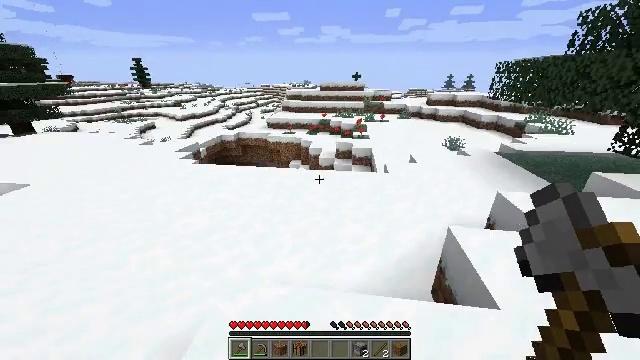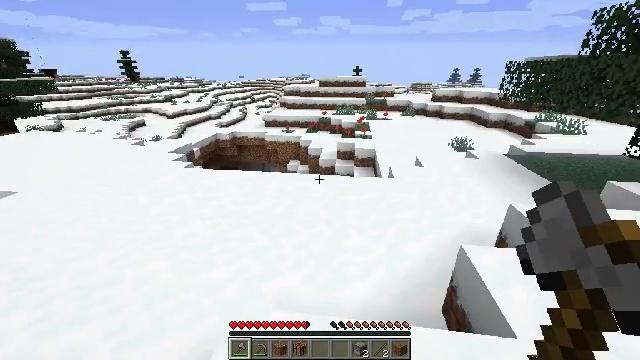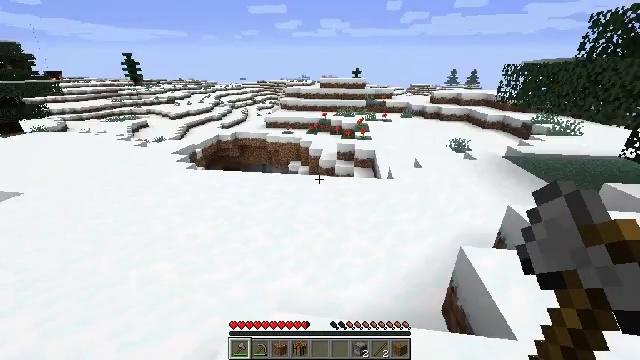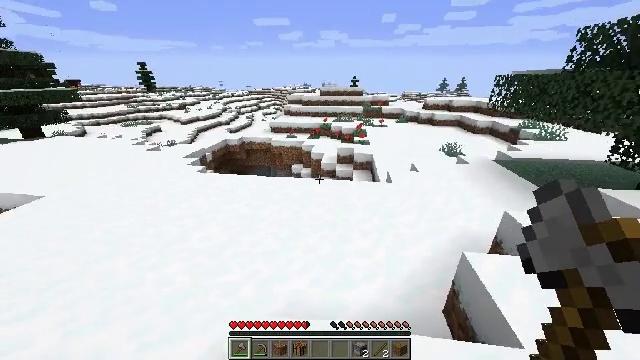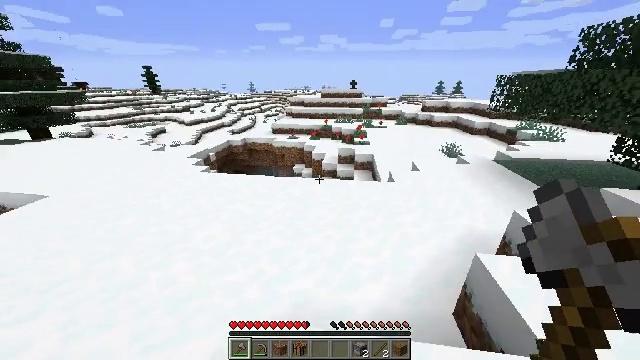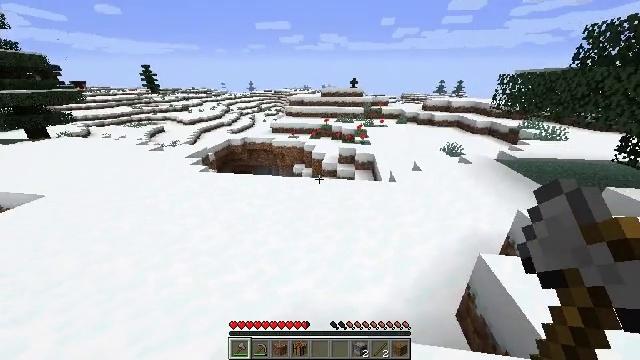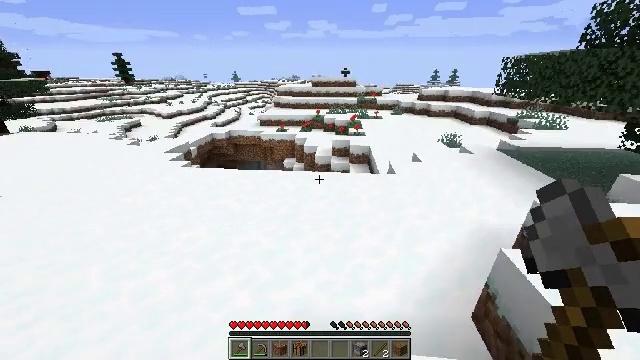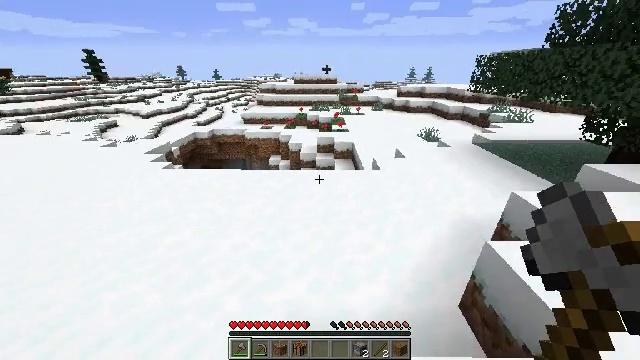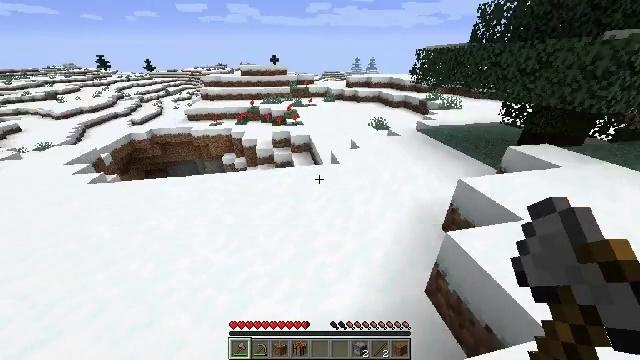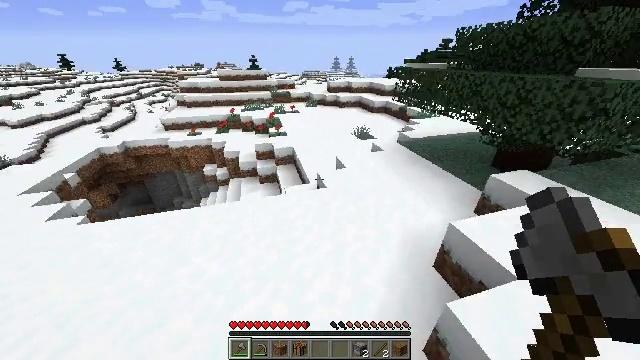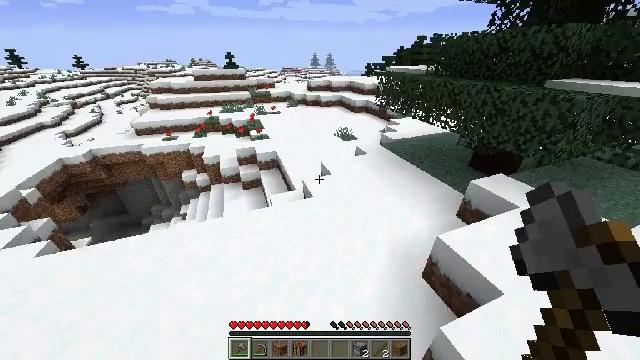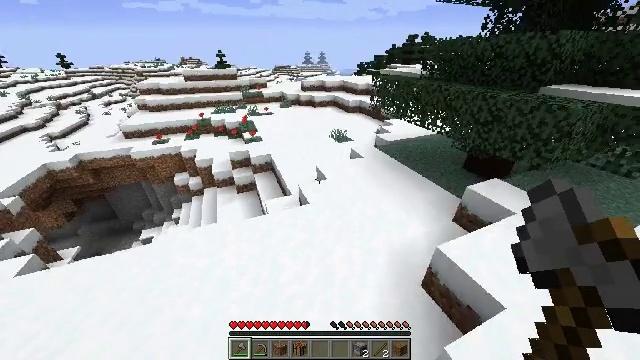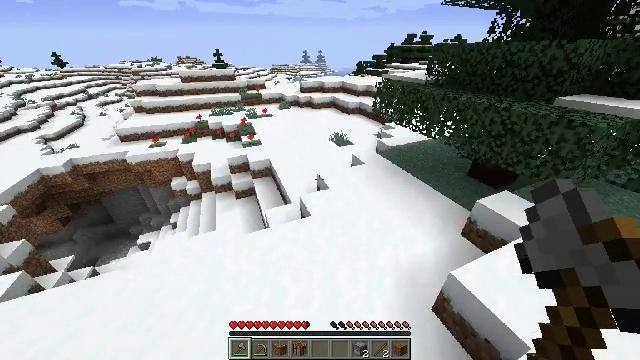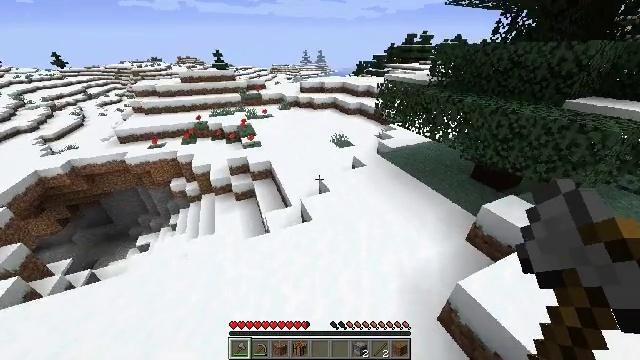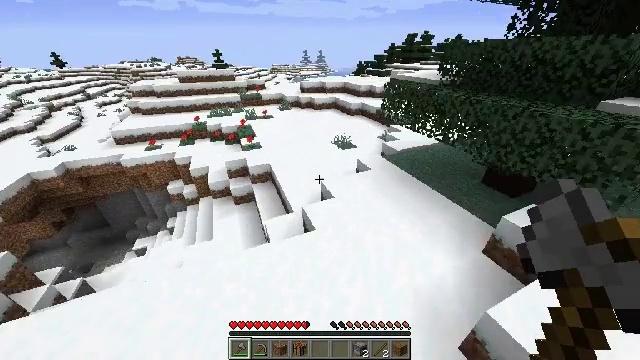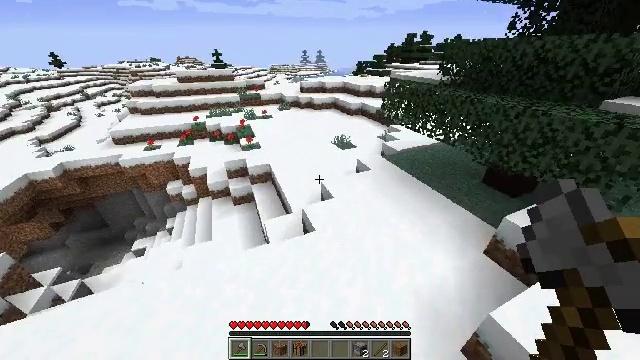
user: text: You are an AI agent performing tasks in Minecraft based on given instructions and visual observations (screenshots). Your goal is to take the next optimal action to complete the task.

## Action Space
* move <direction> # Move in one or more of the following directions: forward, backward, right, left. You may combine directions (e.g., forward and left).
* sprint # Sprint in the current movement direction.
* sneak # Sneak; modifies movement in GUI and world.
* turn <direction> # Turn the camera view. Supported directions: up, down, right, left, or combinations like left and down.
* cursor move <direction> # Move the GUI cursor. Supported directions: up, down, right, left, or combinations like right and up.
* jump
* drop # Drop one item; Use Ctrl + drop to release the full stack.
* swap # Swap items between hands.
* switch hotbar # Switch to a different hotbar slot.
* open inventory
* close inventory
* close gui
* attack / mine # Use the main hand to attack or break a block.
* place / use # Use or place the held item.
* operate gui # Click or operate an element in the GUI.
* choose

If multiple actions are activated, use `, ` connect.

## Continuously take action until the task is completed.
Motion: motion action
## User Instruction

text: Break the bookshelf for books.
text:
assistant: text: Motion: move forward, sprint, jump
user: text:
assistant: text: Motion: move forward, sprint, jump
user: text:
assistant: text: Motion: move forward, sprint, jump
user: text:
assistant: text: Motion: move forward, sprint, jump
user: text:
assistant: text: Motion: move forward, sprint, jump
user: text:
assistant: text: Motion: move forward, sprint, turn right and down, jump
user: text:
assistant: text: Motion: move forward, sprint, turn right and down, jump
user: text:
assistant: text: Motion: move forward, sprint, turn right and down, jump
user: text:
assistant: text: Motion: move forward, sprint, turn right, jump
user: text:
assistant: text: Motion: move forward, sprint, turn right and down, jump
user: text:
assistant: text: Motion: move forward, sprint, turn right, jump
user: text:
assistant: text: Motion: move forward, sprint, jump
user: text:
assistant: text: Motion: move forward, sprint, jump
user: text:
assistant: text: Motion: move forward, sprint, jump
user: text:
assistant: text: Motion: move forward, sprint, jump
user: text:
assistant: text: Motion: move forward, sprint, turn right, jump
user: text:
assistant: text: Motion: move forward, sprint, turn right, jump
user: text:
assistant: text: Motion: move forward, sprint, jump
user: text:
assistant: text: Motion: move forward, sprint, jump
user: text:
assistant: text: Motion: move forward, sprint, jump
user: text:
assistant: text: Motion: move forward, sprint, jump
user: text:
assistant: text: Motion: move forward, sprint, jump
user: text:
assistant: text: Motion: move forward, sprint, jump
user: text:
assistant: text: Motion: move forward, sprint, turn left and up, jump
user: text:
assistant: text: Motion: move forward, sprint, turn left and up, jump
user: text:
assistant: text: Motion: move forward, sprint, turn left, jump
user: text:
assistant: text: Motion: move forward, sprint, jump
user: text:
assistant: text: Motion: move forward, sprint, jump
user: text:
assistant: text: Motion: move forward, sprint, jump
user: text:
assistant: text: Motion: move forward, sprint, jump